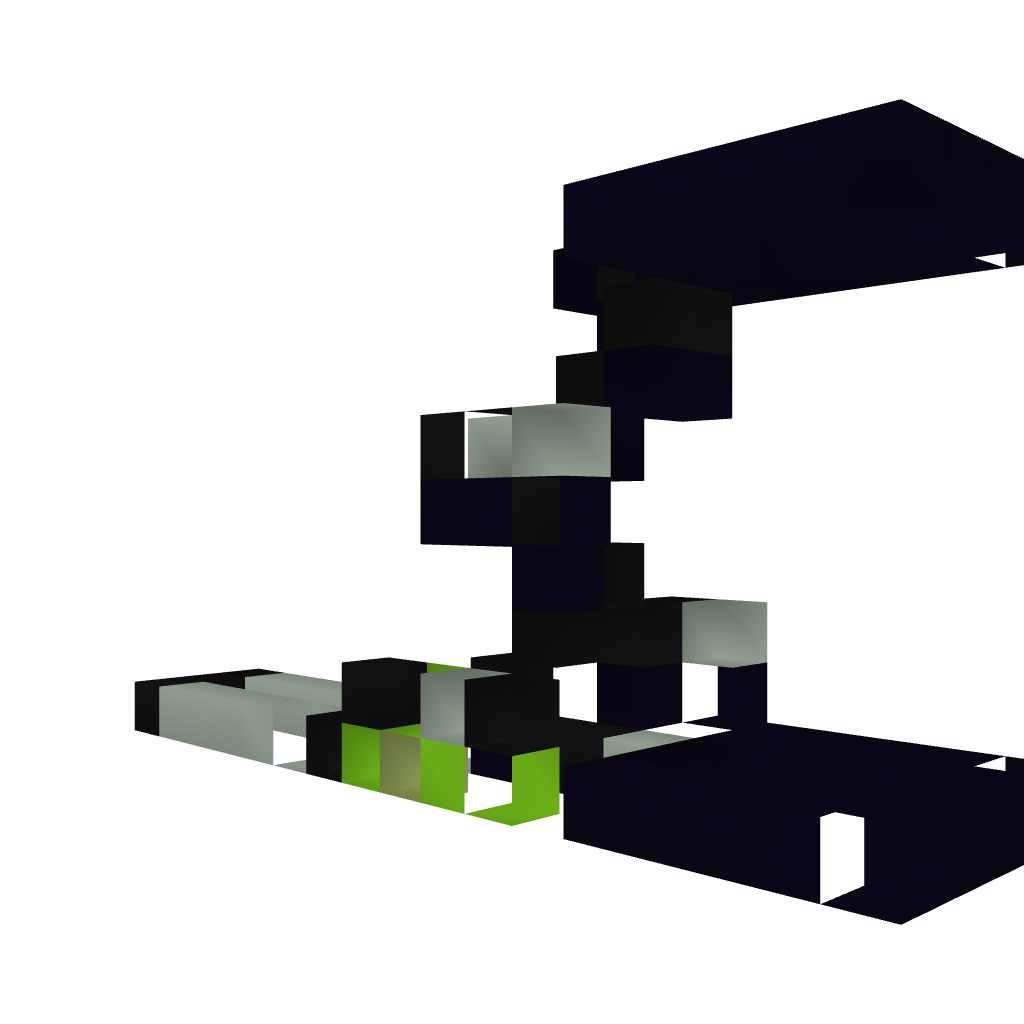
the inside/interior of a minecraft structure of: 300 block player cannon